Question: I am completely new to moving codeigniter to my web-server and im having trouble with the configuration. Where do I place my codeigniter project folder in www under myurl.com in in the very root directory? Am i supposed to move out the application and system folders?
I am trying to remove index.php? from my URL name where do i place my .htaccess file in the root or in the same folder as my codeigniter directory?
I wish to be able to type in (www.myurl.com) and be redirected to my home_controller/index
is this possible?

'''
<IfModule mod_rewrite.c>
RewriteEngine On
RewriteBase /MMSFL/
#'system' can be replaced if you have renamed your system folder.
RewriteCond %{REQUEST_URI} ^system.*
RewriteRule ^(.*)$ /index.php/$1 [L]
#Rename 'application' to your applications folder name.
RewriteCond %{REQUEST_URI} ^application.*
RewriteRule ^(.*)$ /index.php/$1 [L]
RewriteCond %{REQUEST_FILENAME} !-f
RewriteCond %{REQUEST_FILENAME} !-d
RewriteRule ^(.*)$ index.php/$1 [L,QSA]
</IfModule>
<IfModule !mod_rewrite.c>
ErrorDocument 404 /index.php
</IfModule>
'''
## I have also made the following changes in config/routes
'''
$config['index_page'] = "";
$config['base_url'] = "http://myurl.com/";
$config['server_root'] = $_SERVER['DOCUMENT_ROOT'];
$config['uri_protocol'] = 'AUTO';
$route['default_controller'] = "home_controller";
'''
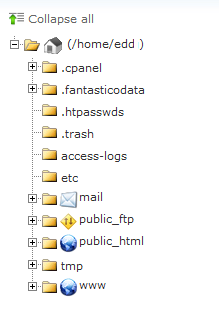
Answer: If at all possible, it's advised that you keep your 'system' and 'application' folders above the web root. Your 'index.php' file needs to be accessible from a browser, so that should go in your 'public_html' folder. Here's a possible directory structure that you could use:
'''
-/home/edd
-public_html
-index.html
-.htaccess
-system
-application
'''
You can rename your system and application folders, or create another sub-directory to put them in, if you want.
---
Within 'index.php' you'll need to update '$system_path' and '$application_folder' to reflect the location and name of your system and application folders. You can use an absolute path or a relative path. Relative path shown below:
'''
$system_path = '../../system';
$application_folder = '../../application';
'''
---
The first two sections of your '.htaccess' file are there to prevent a user from accessing your system and application folders. If you're storing them above the web root then you don't really need this. If you keep them, then you need to update the paths. This file should be located in your 'public_html' folder.
---
As you've already correctly done, the 'index.php' value should be removed from the 'index_page' config, so can be removed from your url using your file;
'''
$config['index_page'] = 'index.php';
'''
should be changed to:
'''
$config['index_page'] = '';
'''
You may also have to make this change:
'''
$config['uri_protocol'] = 'REQUEST_URI';
'''
(If you have no luck with this value, try the others. One should work!)
---
'''
$route['default_controller'] = "home_controller";
'''
(Assuming that is the name of your controller.)
---
Your site is likely to depend on some , such as CSS and JavaScript. These should go in your web root - 'public_html'. You can organise these file however you like.